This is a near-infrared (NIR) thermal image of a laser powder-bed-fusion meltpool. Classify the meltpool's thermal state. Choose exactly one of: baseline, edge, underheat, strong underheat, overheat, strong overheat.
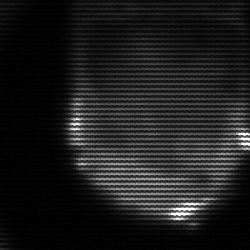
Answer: edge